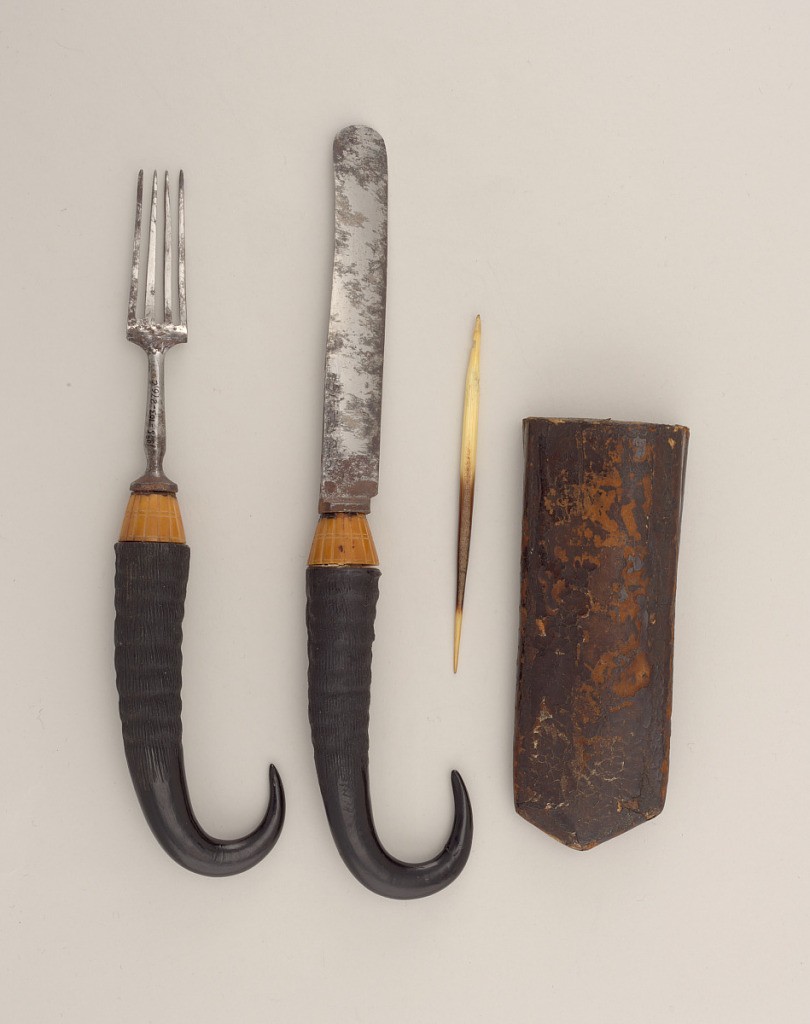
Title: case
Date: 19th century
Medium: leather, paper, steel, Ibex horn, horn, quill
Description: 1985-103-276-a: Flat paper case for five implements covered with s...;     1985-103-276-b: Straight-sided blade with rounded ends, rounded bo...;     1985-103-276-c: Four tined fork, waisted shoulder, baluster-shaped...;     1985-103-276-d: Toothpick tapering towards both ends.50